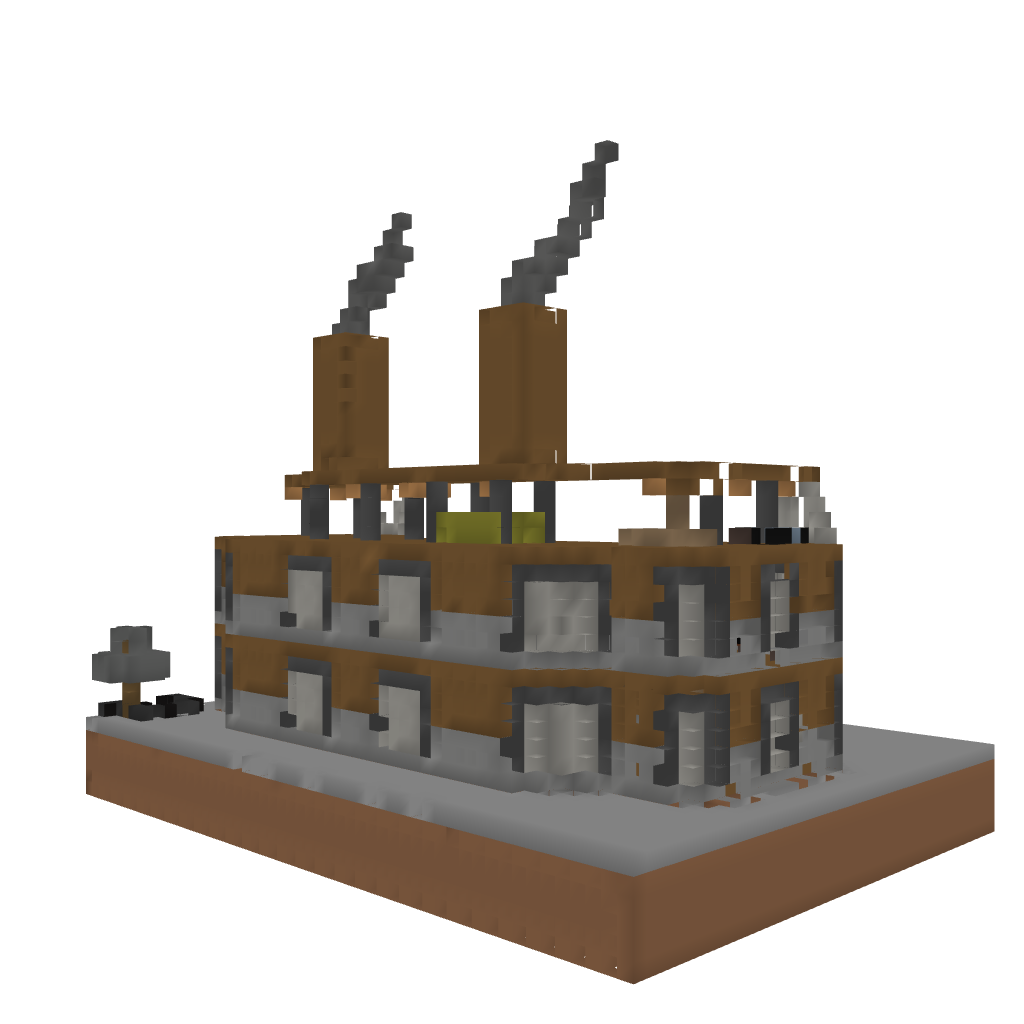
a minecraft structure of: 3 Story Mansion. Rustic style. |live on IP in post|